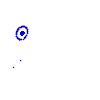
Particle: electron